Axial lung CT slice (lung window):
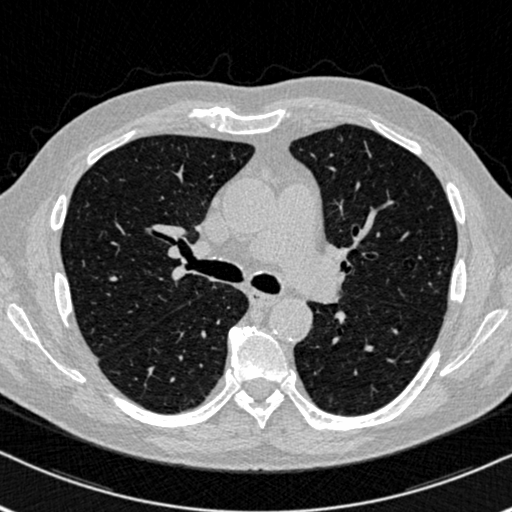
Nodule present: no